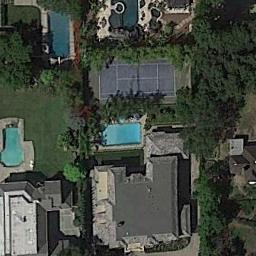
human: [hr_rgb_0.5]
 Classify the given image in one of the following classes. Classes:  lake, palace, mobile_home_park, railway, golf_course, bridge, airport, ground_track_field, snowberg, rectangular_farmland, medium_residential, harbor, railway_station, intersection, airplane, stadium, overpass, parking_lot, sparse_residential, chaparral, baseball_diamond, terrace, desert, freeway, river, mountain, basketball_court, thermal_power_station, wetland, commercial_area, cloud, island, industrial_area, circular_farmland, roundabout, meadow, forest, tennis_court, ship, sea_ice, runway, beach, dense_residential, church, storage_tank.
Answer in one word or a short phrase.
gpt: tennis_court